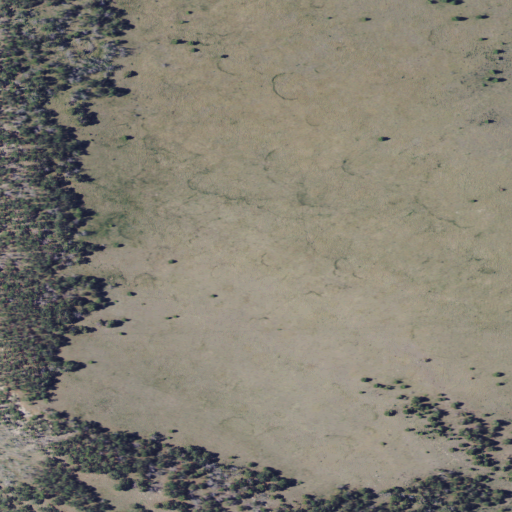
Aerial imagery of mountain in Montana named Pine Knob containing grassland, shrub, and evergreen forest